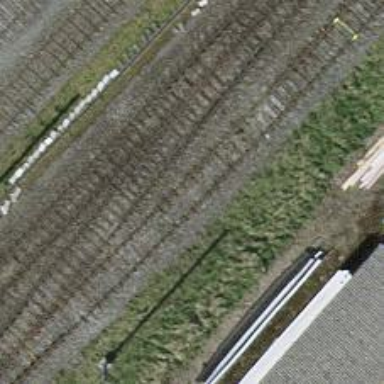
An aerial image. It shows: Yard with single rail track. The railway track is electrified with contact line for service purposes.